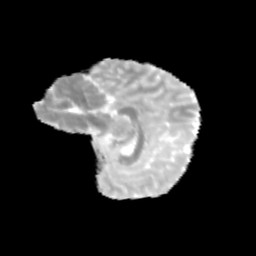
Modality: MD
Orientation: sagittal
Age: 12
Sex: female
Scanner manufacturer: siemens
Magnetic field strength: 3 T
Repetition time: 3.8 s
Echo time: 0.07 s